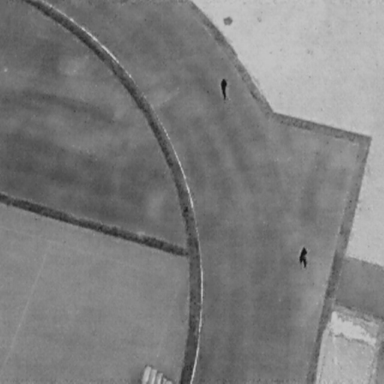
There are two People in the infrared image.